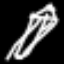
Label: pencil